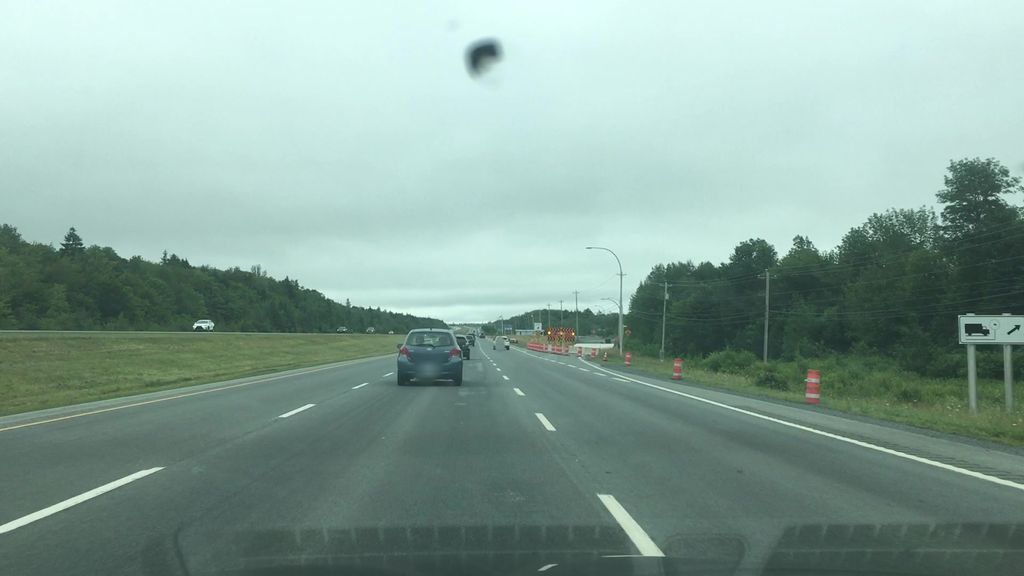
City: halifax